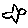
Label: bird